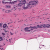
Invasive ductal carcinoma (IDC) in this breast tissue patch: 0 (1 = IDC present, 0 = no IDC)